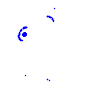
Particle: pion